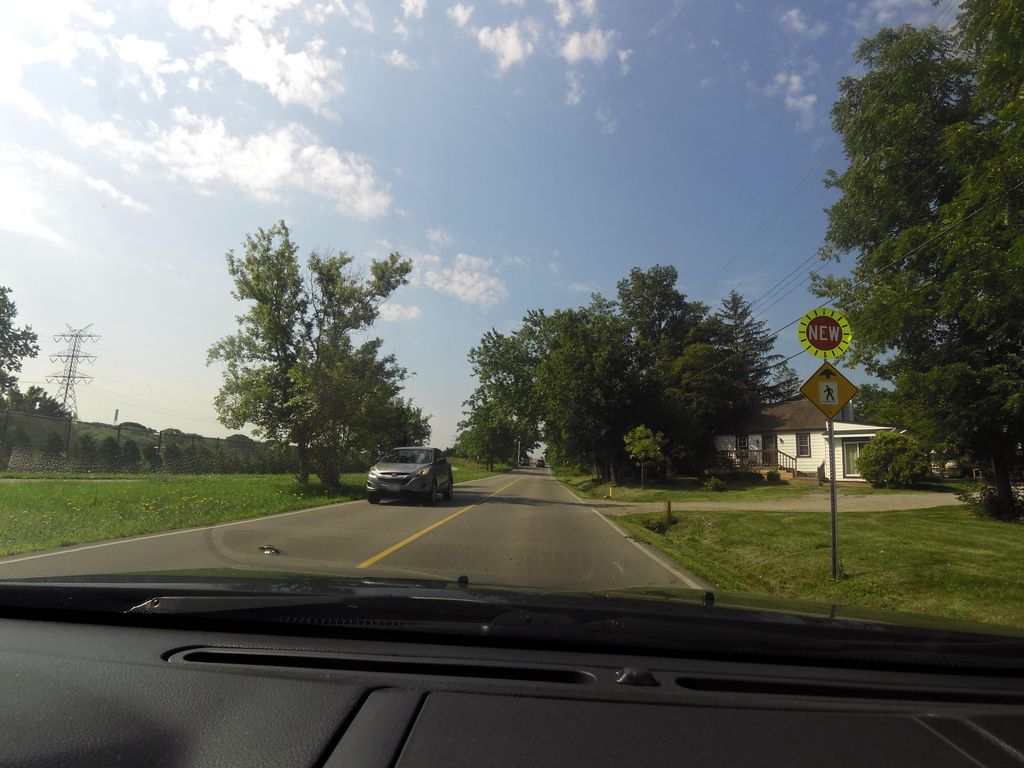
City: hamilton